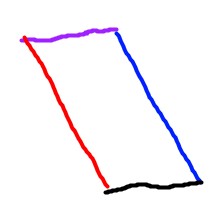
Shape: parallelogram